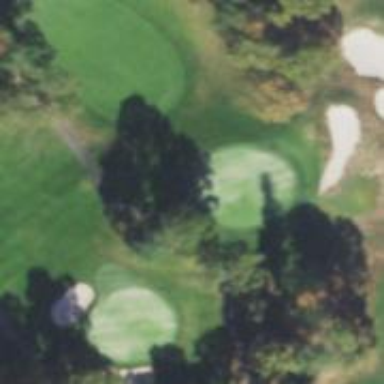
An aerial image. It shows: View of golf hole.